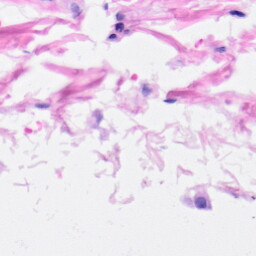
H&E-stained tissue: Heart